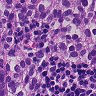
Metastatic tissue present: yes